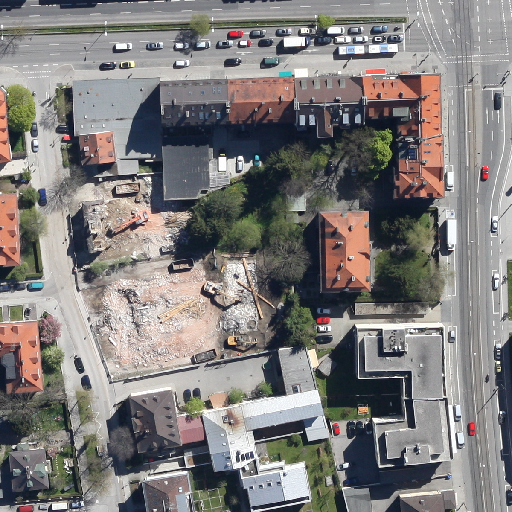
Referring expression: van